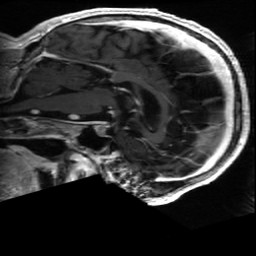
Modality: T1w
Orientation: sagittal
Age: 65
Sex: male
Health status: ill